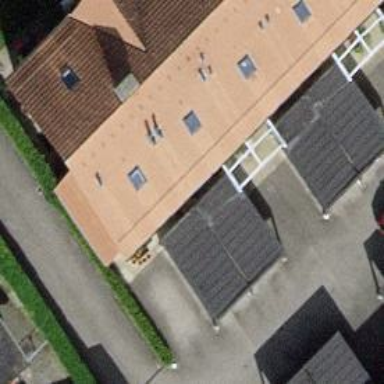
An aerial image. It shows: View of roof of building.